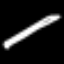
Label: pencil